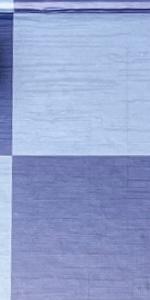
Label: Empty